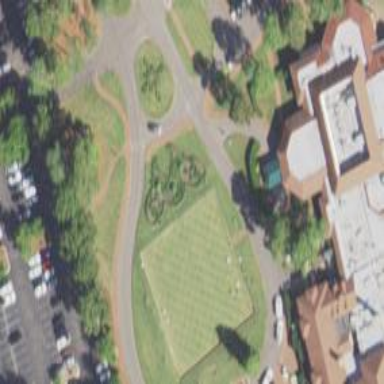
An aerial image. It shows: Grass pitch designated for croquet.